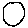
Label: circle